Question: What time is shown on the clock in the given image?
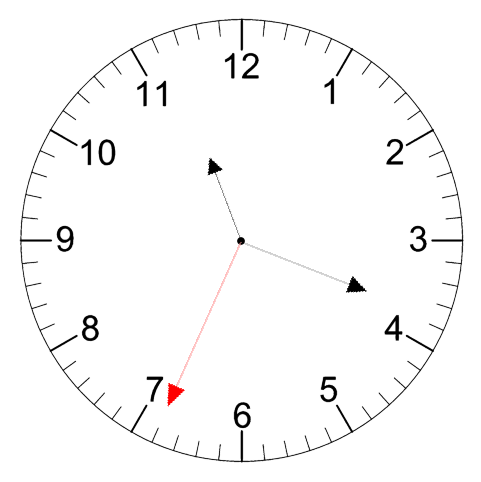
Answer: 11:18:34